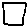
Label: square